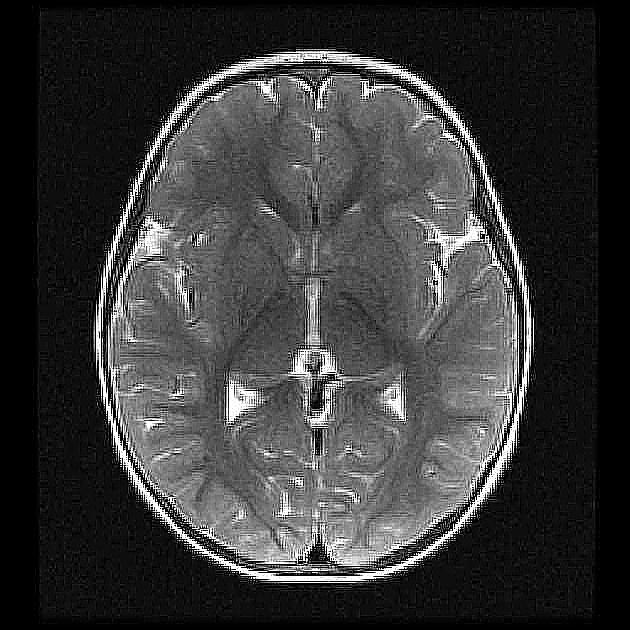
Label: notumor